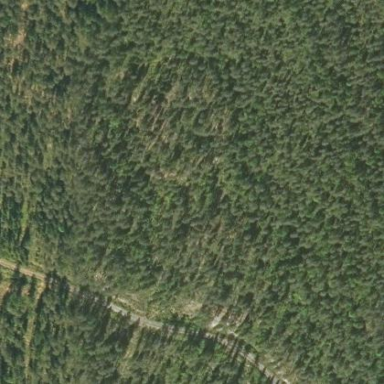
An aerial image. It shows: Woodland with needle-leaved trees.